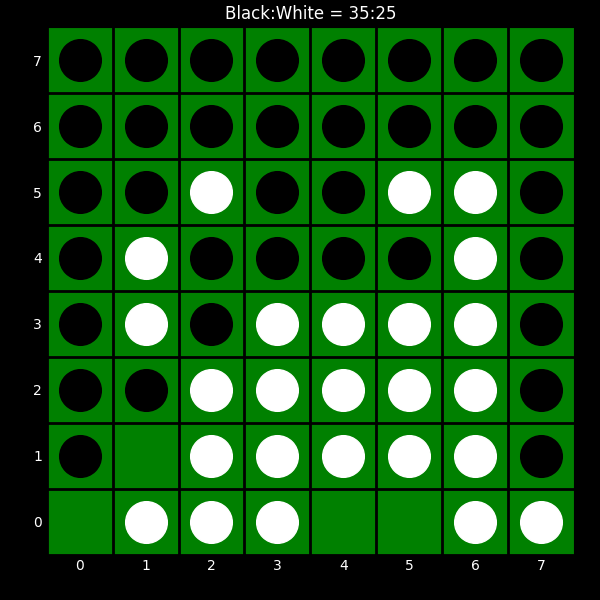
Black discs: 35
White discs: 25